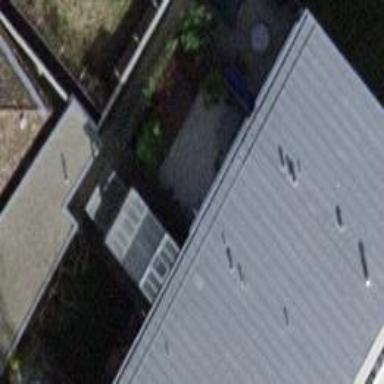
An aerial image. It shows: Garden enclosed by fence.